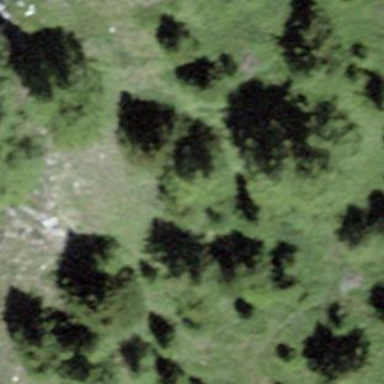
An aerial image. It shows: Forest area.